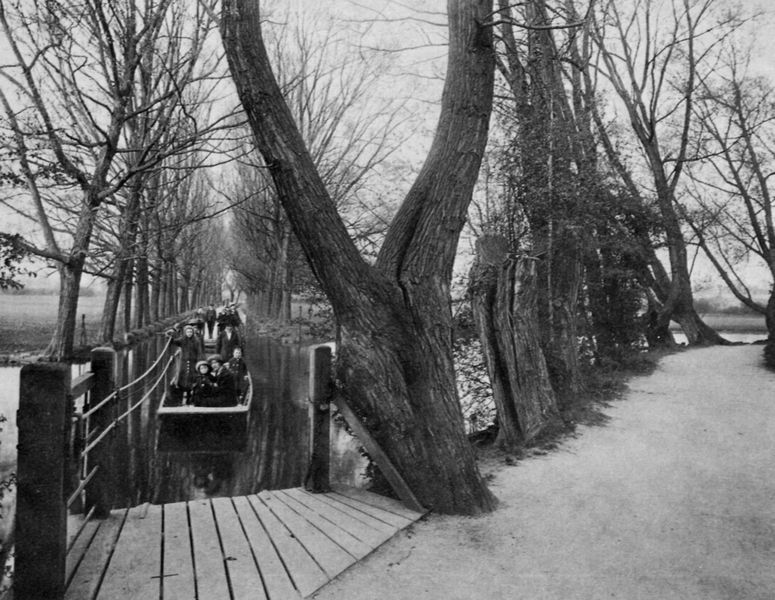
Titel: Oxford Fähre, Marston Mesopotamia
Künstler: Francis Frith
Schlagwörter: baum, blätter, gruppe, himmel, laub, mann, schatten, wasser, weiß, baumstämme, bäume, fluss, frauen, landschaft, menschen, mädchen, sand, see, ufer, äste, frau, grau, holz, hut, hüte, licht, männer, schwarz, strasse, park, schnee, weg, wiese, zaun, mütze, mützen, holland, niederlande, ast, bach, ebene, feld, gracht, kalt, natur, pfähle, spiegelung, zweige, brücke, gatter, kanal, pfad, mantel, familie, kind, mutter, wald, boot, kahn, kinder, schiff, holzplanken, leine, allee, kahl, herbst, winter, ausflug, dielen, kies, anleger, planken, seile, steg, stämme, treppe, white, black, balken, geländer, bretter, junge, pfosten, foto, fotografie, photographie, weiden, kanu, pfahl, seil, schwarz-weiß, blat, photo, fahren, moor, tree, rinde, boat, water, trees, alle, auen, child, fähre, ankunft, river, black and white, aufnahme, absperrung, anlegestelle, children, bridge, historisch, fahrt, bootsfahrt, dock, bott, gondel, übersetzen, wasserweg, handlauf, bätter, baumallee, baums, tamm, abgang, photograph, wasserstraße, seilbahn, canal, heinrich zille, boglenb, familier, mis